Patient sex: M
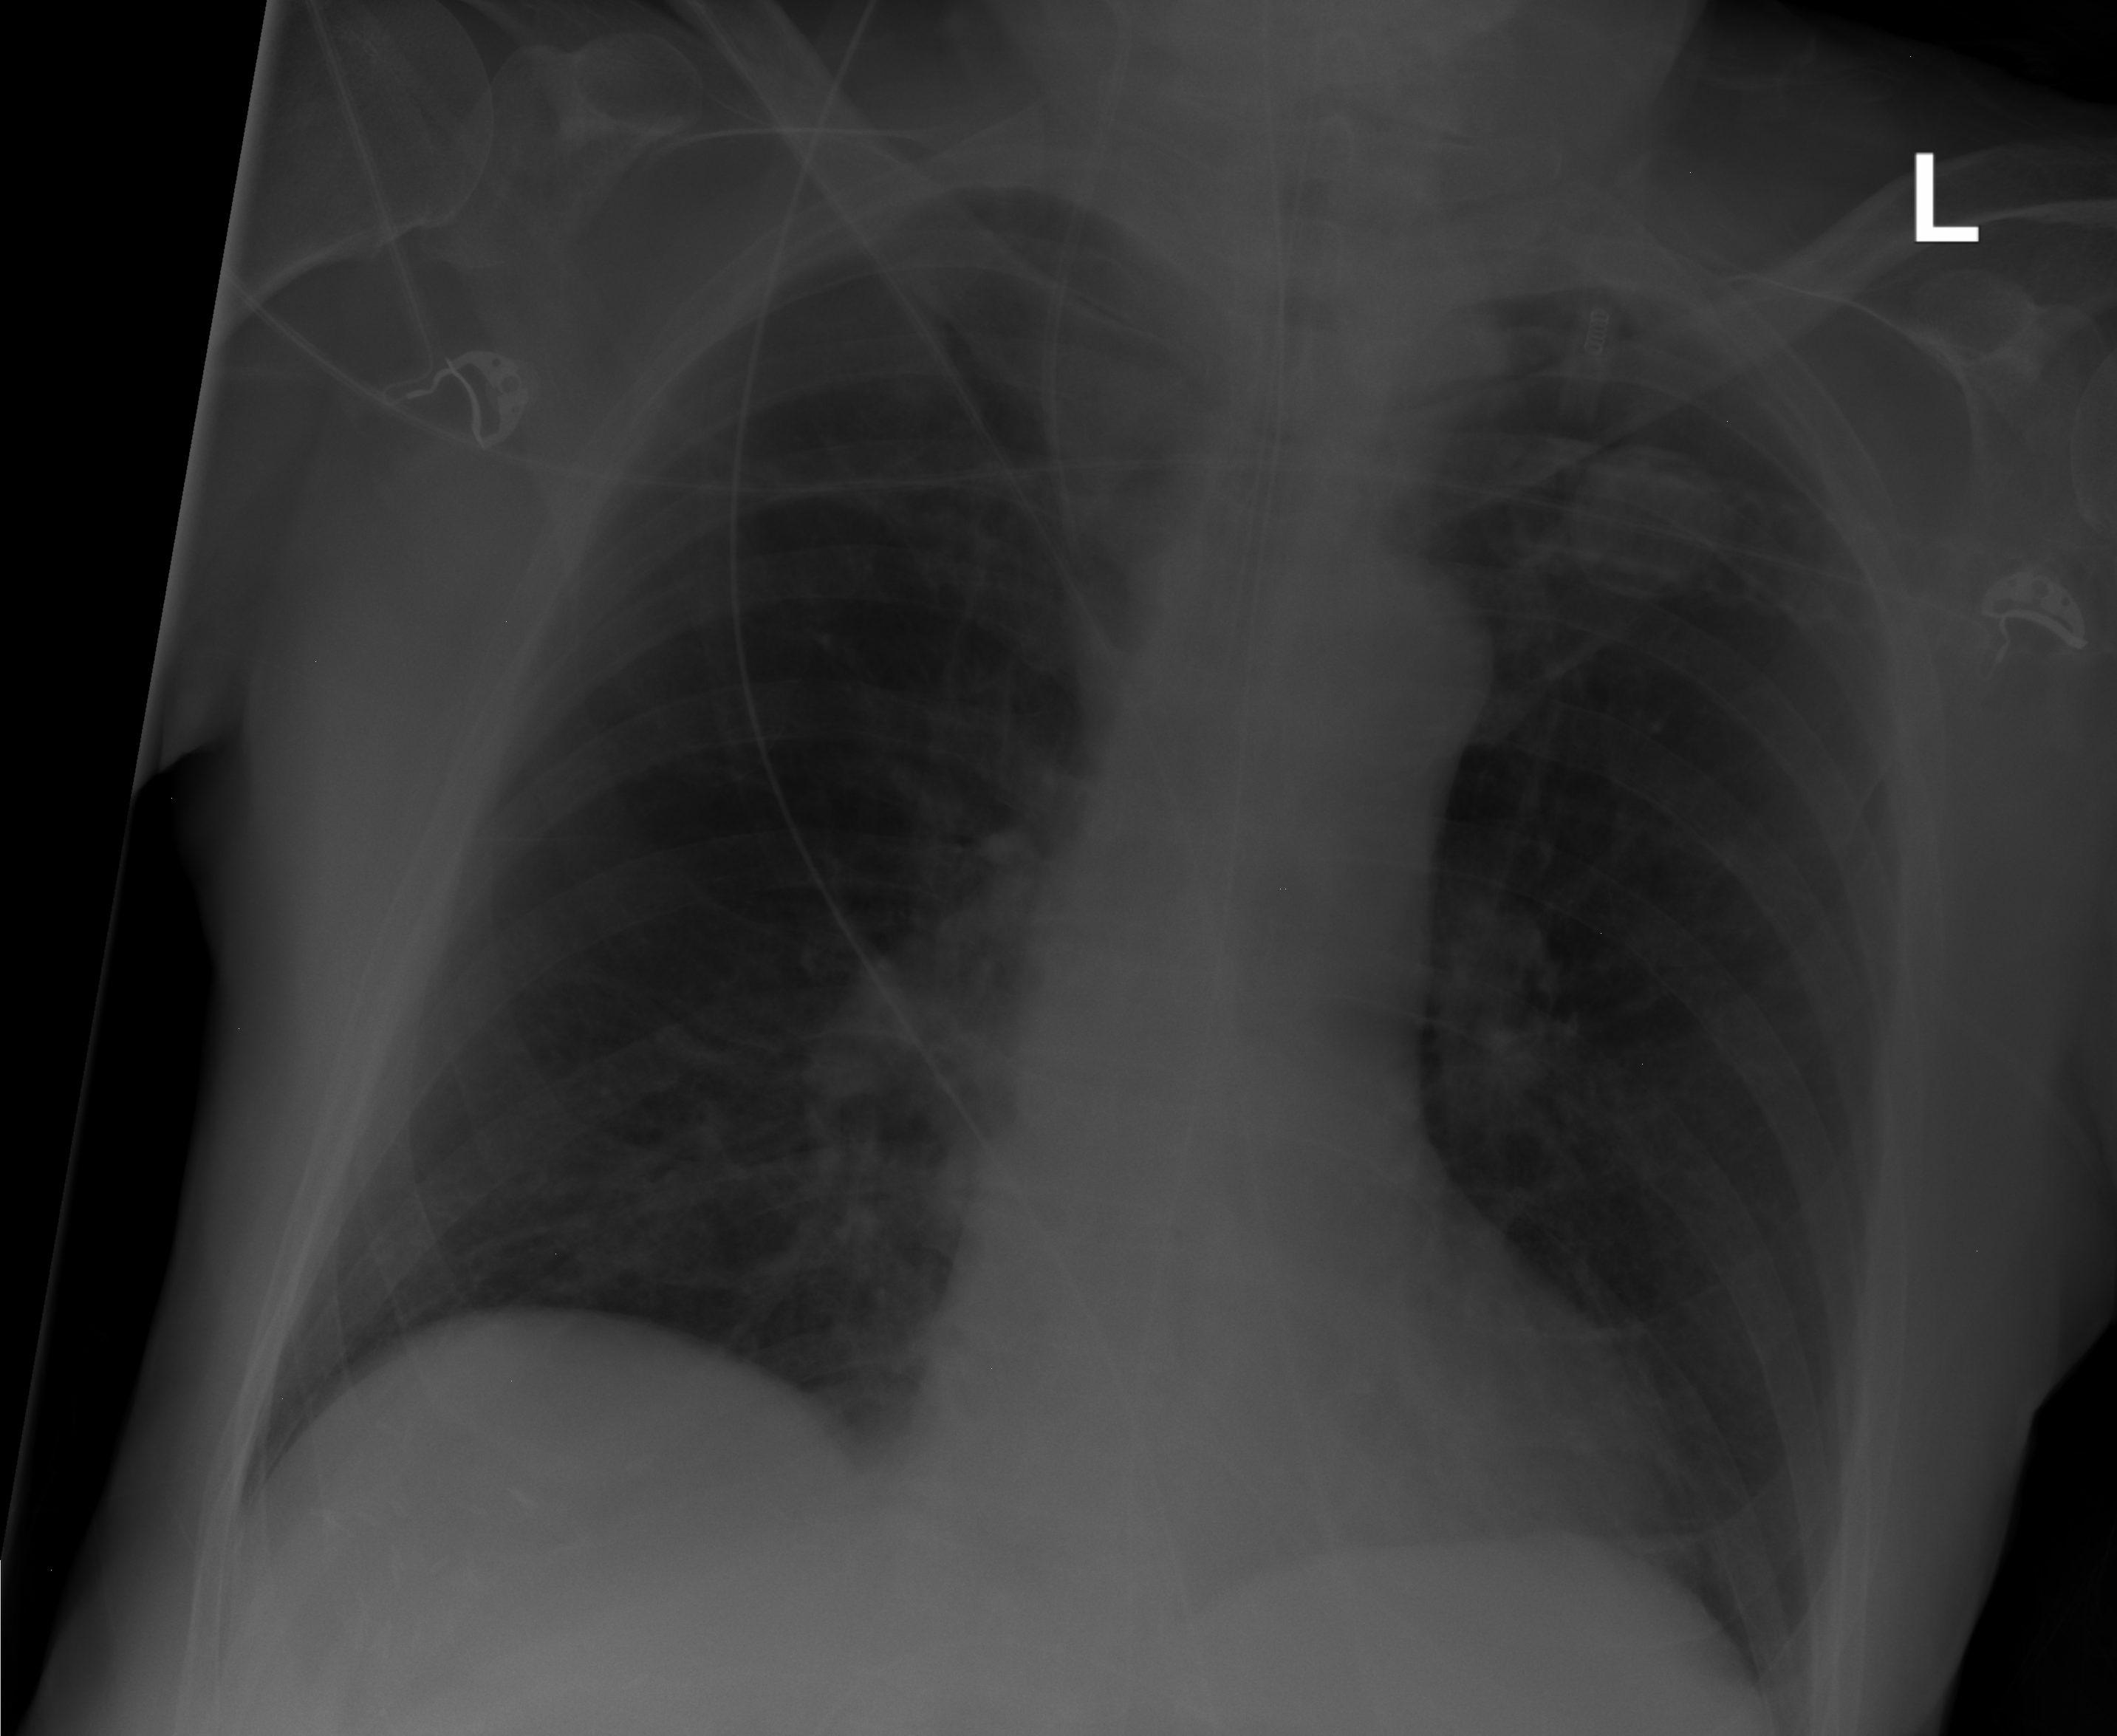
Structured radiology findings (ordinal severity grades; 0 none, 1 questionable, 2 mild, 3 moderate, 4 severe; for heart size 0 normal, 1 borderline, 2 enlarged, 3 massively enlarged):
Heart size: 0
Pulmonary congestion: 0
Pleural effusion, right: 0
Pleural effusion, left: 0
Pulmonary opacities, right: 0
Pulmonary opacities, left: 0
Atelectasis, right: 1
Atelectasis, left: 0